Question: I want to draw polyline (a continuous line composed of one or more line segments) on 'PictureBox'.
In this we can create multiple lines by specifying the endpoints of each segment as well as calculate distance of each segment that is distance of each line.

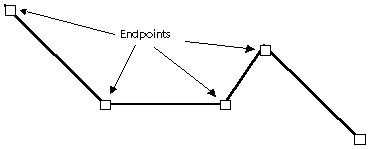
Answer: If you want to do this on a picturebox, the easiest thing is to inherit your own control from a 'PictureBox' and provide the functionality to add endpoints when you mouse down over the picturebox.
You then store the position of the mouse click in a list, and override the 'OnPaint' to draw your endpoints (ive chosen a 4x4 square) and a line between each endpoint. This is the basic code:
'''
public class EndPointPictureBox : PictureBox
{
private List<PointF> points = new List<PointF>();
public EndPointPictureBox()
{
}
protected override void OnMouseDown(MouseEventArgs e)
{
points.Add(new PointF(e.X,e.Y));
base.OnMouseDown(e);
this.Invalidate();
}
protected override void OnPaint(PaintEventArgs pe)
{
base.OnPaint(pe);
Graphics g = pe.Graphics;
foreach(var point in points)
g.DrawRectangle(Pens.Black,point.X-2.0f,point.Y-2.0f,4.0f,4.0f);
if(points.Count>1)
g.DrawLines(Pens.Black,points.ToArray());
}
}
'''
You can now add this to a Form just like a PictureBox, and choose your imagge to go inside it in the usual way.
If you try clicking a few times inside the picturebox you'll see it draws your endpoints just like your example image. Here's an example from my machine:

Then your next requirement, get the distance between endpoints. This can be done by adding a class to represent an 'EndPoint' with a reference to its next-door neighbour. Then its some simple Pythagorean mathematics to get the distance between the current point and the next:
'''
public class EndPoint
{
public EndPoint(int index, List<PointF> points)
{
this.Position = points[index];
if (index < points.Count - 1)
this.Next = points[index + 1];
}
public PointF Position { get; private set; }
public PointF Next { get; private set; }
public double GetDistanceToNext()
{
if(this.Next == PointF.Empty)
return 0;
var xDiff = this.Position.X - Next.X;
var yDiff = this.Position.Y - Next.Y;
return Math.Abs(Math.Sqrt((xDiff*xDiff) + (yDiff*yDiff)));
}
}
'''
And you can add a method to your new PictureBox to obtain this a list of these:
'''
public List<EndPoint> GetEndPoints()
{
var list = new List<EndPoint>();
for(var i=0;i<points.Count;i++)
list.Add(new EndPoint(i,points));
return list;
}
'''